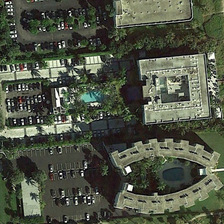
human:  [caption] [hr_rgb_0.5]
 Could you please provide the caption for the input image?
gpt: several buildings and many green trees are in a resort with several parking lots .

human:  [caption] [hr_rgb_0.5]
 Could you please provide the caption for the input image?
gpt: several buildings and many green trees are in a resort with several parking lots .

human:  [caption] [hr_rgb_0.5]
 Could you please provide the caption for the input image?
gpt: several buildings and many green trees are in a resort with several parking lots .

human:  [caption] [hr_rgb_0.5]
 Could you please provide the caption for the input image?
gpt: several buildings and many green trees are in a resort with several parking lots .

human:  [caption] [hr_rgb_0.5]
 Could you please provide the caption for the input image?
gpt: several buildings and many green trees are in a resort with several parking lots .